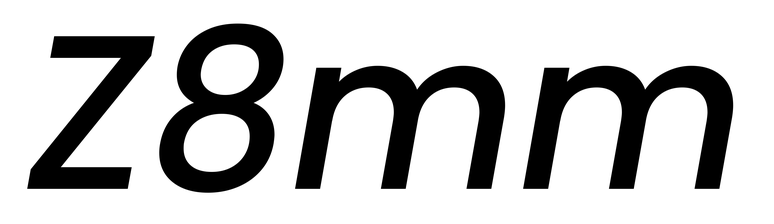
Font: Poppins-MediumItalic